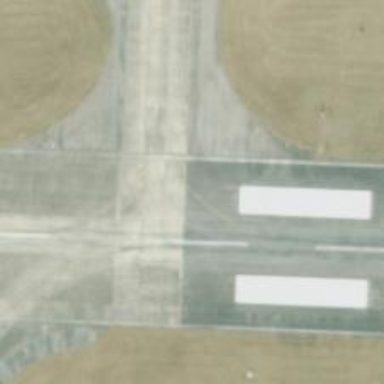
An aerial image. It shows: View of taxiway at the airport.